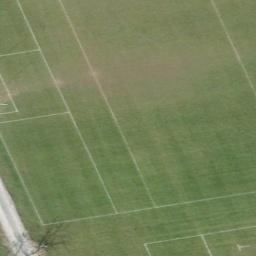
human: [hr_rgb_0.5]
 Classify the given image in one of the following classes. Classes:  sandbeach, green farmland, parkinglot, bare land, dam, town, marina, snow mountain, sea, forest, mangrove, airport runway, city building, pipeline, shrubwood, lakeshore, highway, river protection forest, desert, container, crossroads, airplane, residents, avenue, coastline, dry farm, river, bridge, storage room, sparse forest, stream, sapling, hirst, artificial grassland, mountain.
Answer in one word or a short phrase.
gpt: artificial grassland